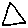
Label: triangle